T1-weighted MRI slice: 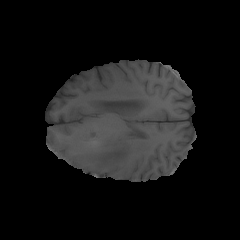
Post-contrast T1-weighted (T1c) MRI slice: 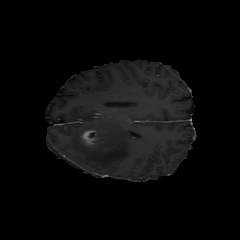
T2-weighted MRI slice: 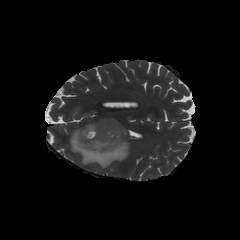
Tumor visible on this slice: yes